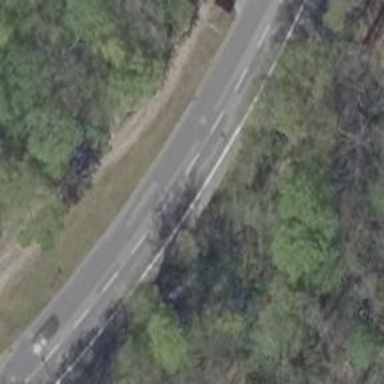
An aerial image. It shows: Primary road with asphalt surface.